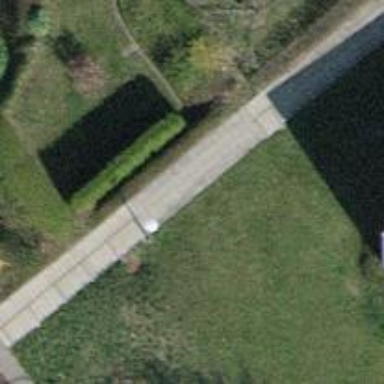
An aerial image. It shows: Set of steps on the road.